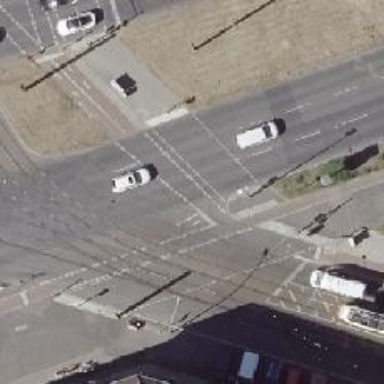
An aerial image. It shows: Asphalt cycleway with separate sidewalk. There is crossing with traffic signals along the cycleway.